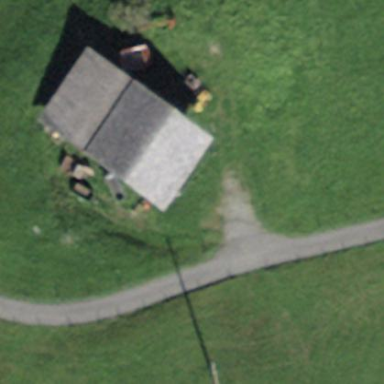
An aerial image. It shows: Barn.